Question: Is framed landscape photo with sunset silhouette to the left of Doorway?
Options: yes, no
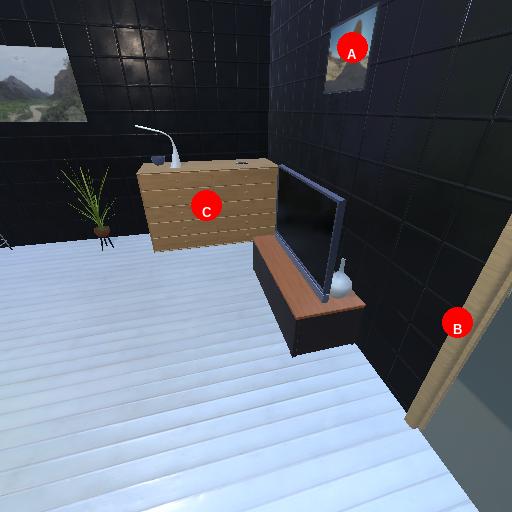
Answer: yes